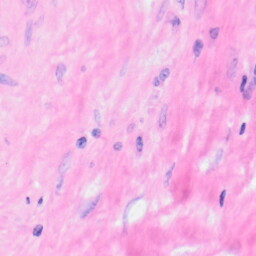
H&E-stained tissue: Kidney